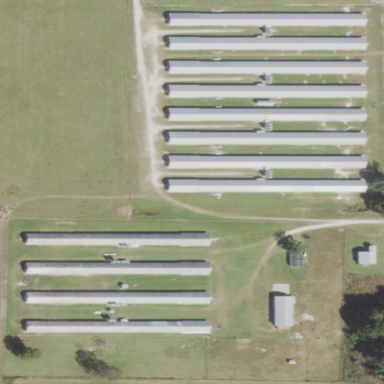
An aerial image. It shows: Poultry farmyard.